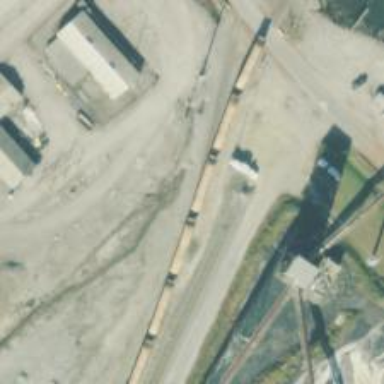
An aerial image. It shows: Abandoned railway yard is depicted.